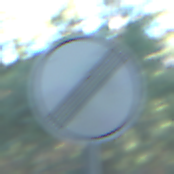
Verkehrszeichen: EndeSaemtlicherBegrenzungen
Umgebung: Outdoor, Nature
Tageszeit: MorningAfternoon
Wetter: Clear
Licht: Natural
Jahreszeit: NotSpecified
Kontrast: LowContrast